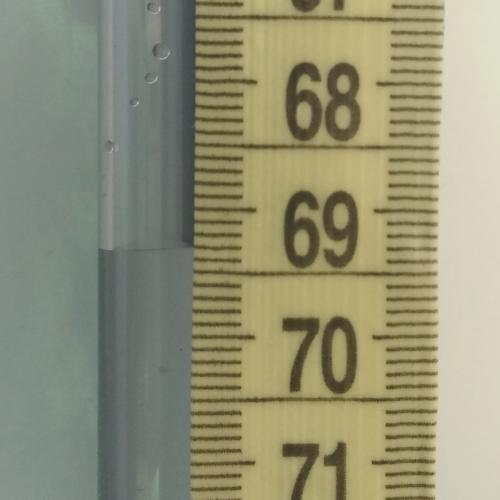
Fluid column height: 69.3 cm